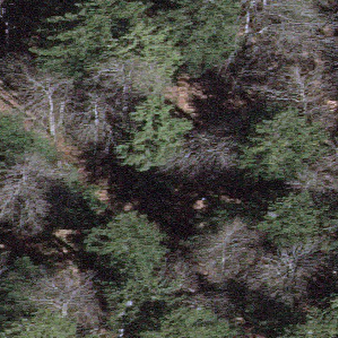
Label: other